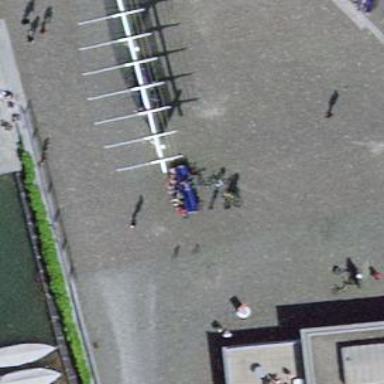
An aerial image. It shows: Blue bench.